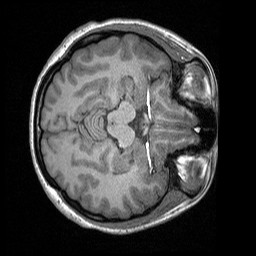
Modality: T1w
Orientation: axial
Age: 19
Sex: female
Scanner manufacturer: siemens
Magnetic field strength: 3 T
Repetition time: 1.64 s
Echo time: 0.00234 s